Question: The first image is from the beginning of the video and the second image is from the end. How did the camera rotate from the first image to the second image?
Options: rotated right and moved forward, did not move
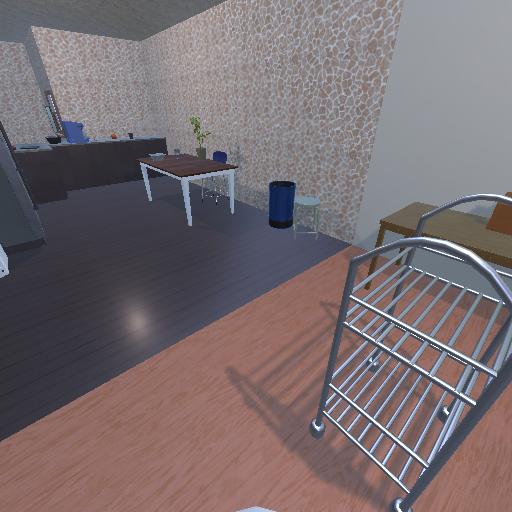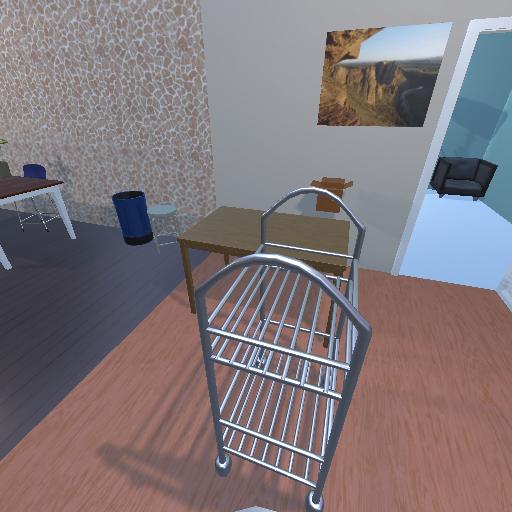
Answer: rotated right and moved forward